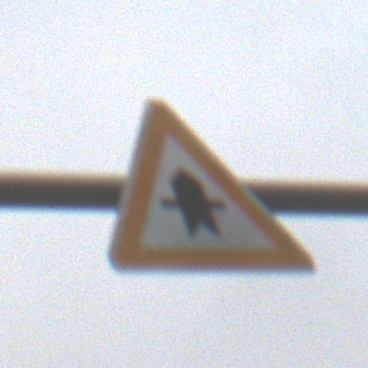
Verkehrszeichen: Vorfahrt
Umgebung: Outdoor, Nature
Tageszeit: Midday
Wetter: Overcast
Licht: Natural
Jahreszeit: NotSpecified
Kontrast: LowContrast